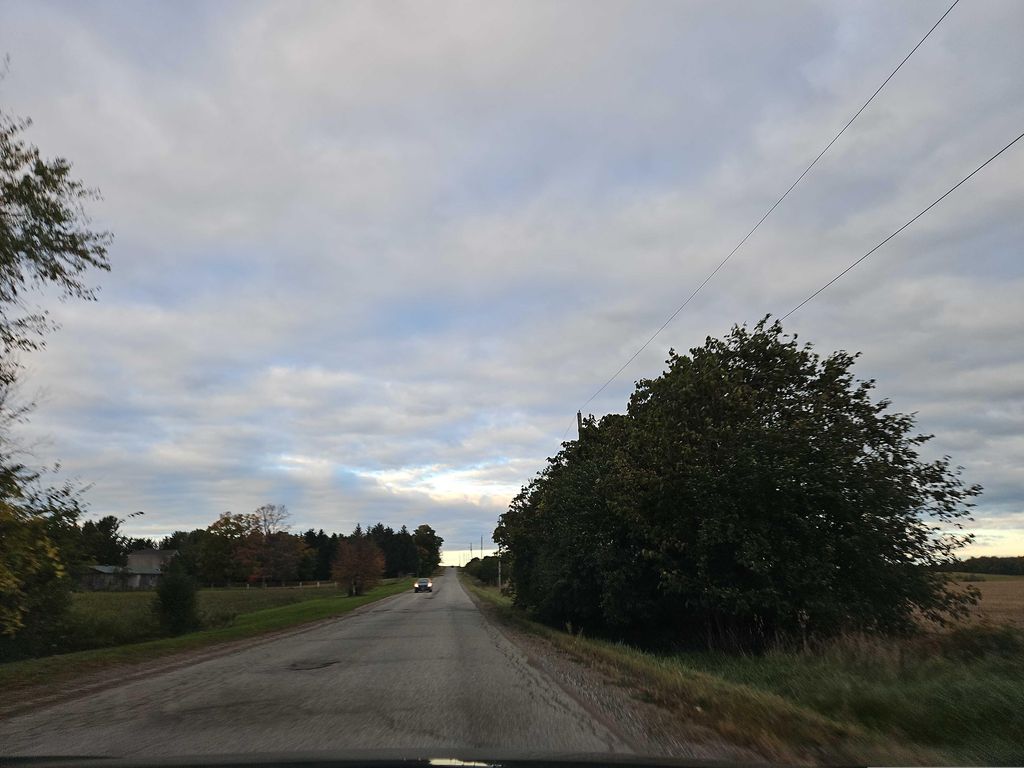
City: kitchener-waterloo